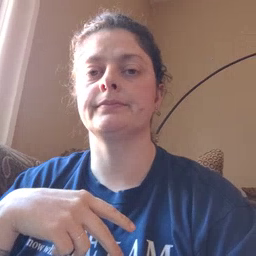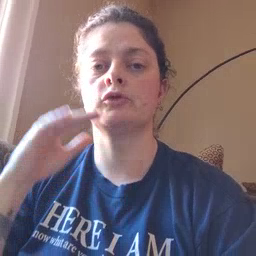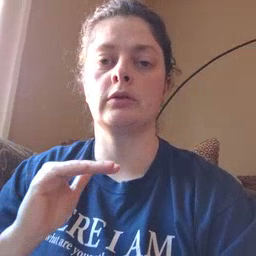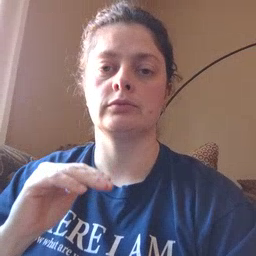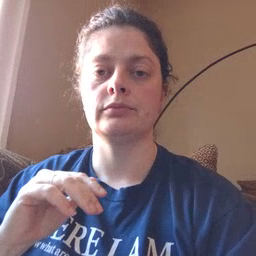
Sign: child